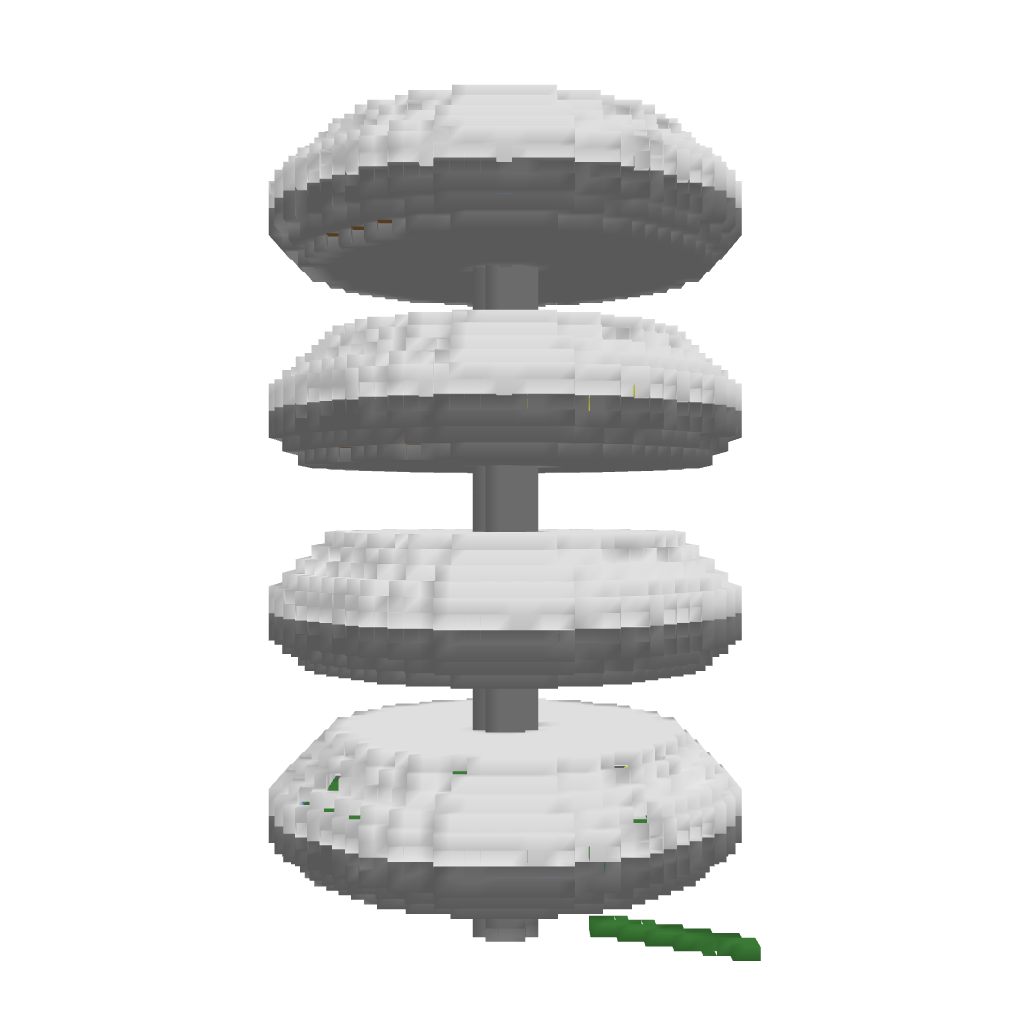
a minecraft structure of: Four Tier Garden bad low quality